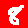
Digit: 8